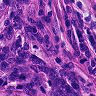
Metastatic tissue present: yes